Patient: sex M, age 60
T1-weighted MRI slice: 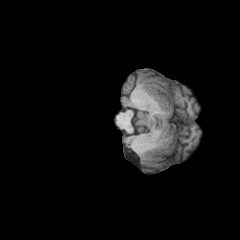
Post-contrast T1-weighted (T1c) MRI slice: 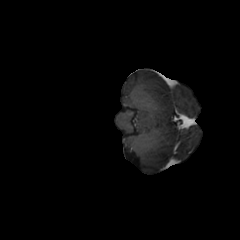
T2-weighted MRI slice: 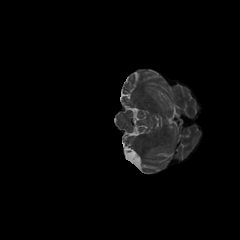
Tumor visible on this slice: no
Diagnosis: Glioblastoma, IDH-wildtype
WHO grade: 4